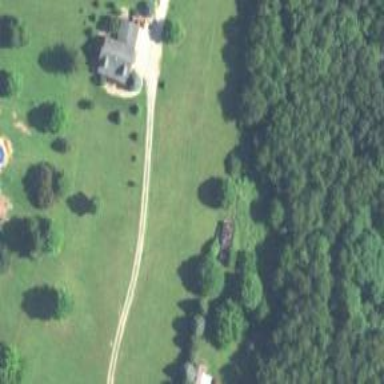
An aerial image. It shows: Driveway leading to service road.